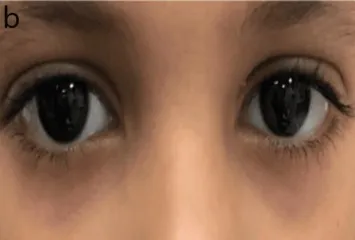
An eight-year-old with a history of periorbital atopic dermatitis. (b) After tacrolimus ointment treatment.
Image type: medical_photograph (other_medical_photograph)